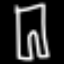
Label: pants